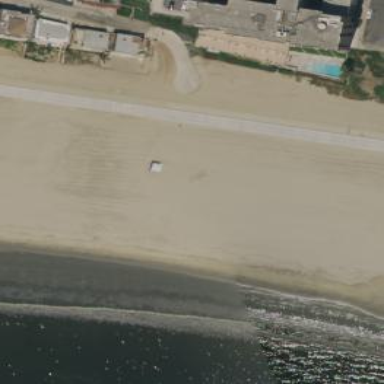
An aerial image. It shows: Lifeguard on duty.